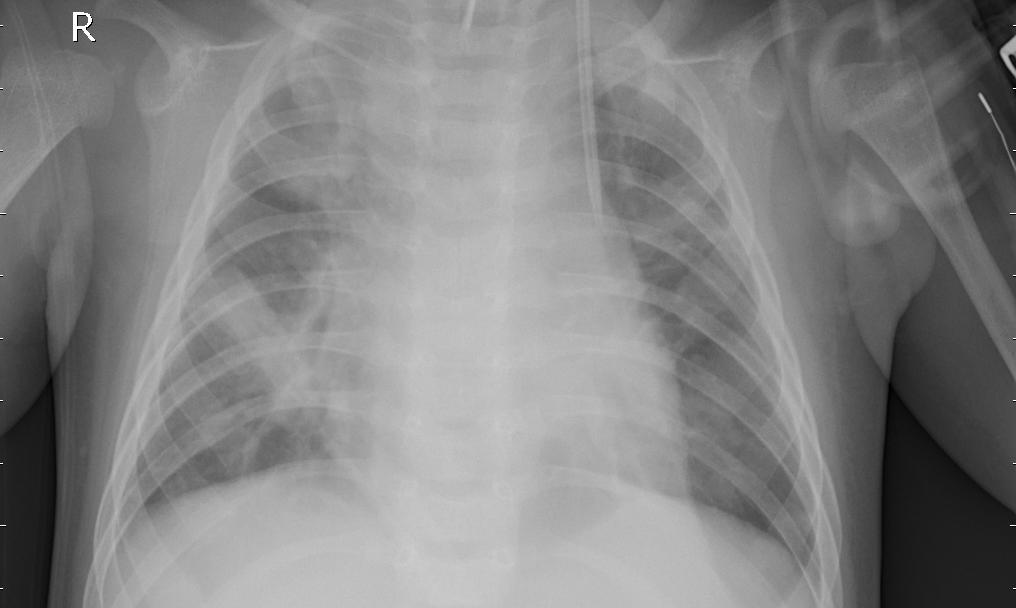
Diagnosis: PNEUMONIA